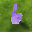
Label: 6